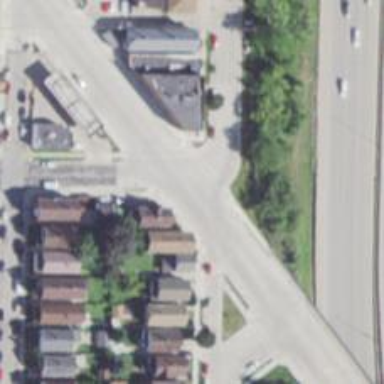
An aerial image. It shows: Unmarked crossing on the road.